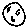
Label: moon